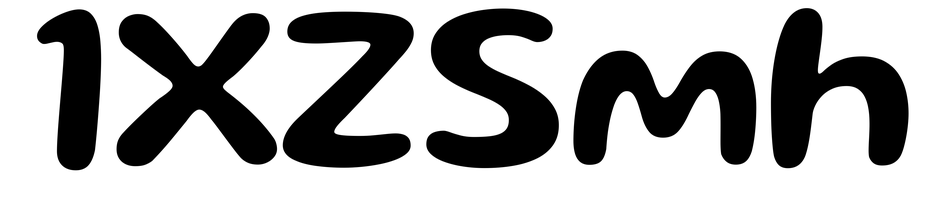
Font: Gluten_Medium